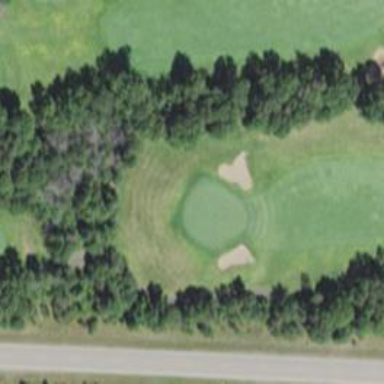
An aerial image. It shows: View of golf hole.